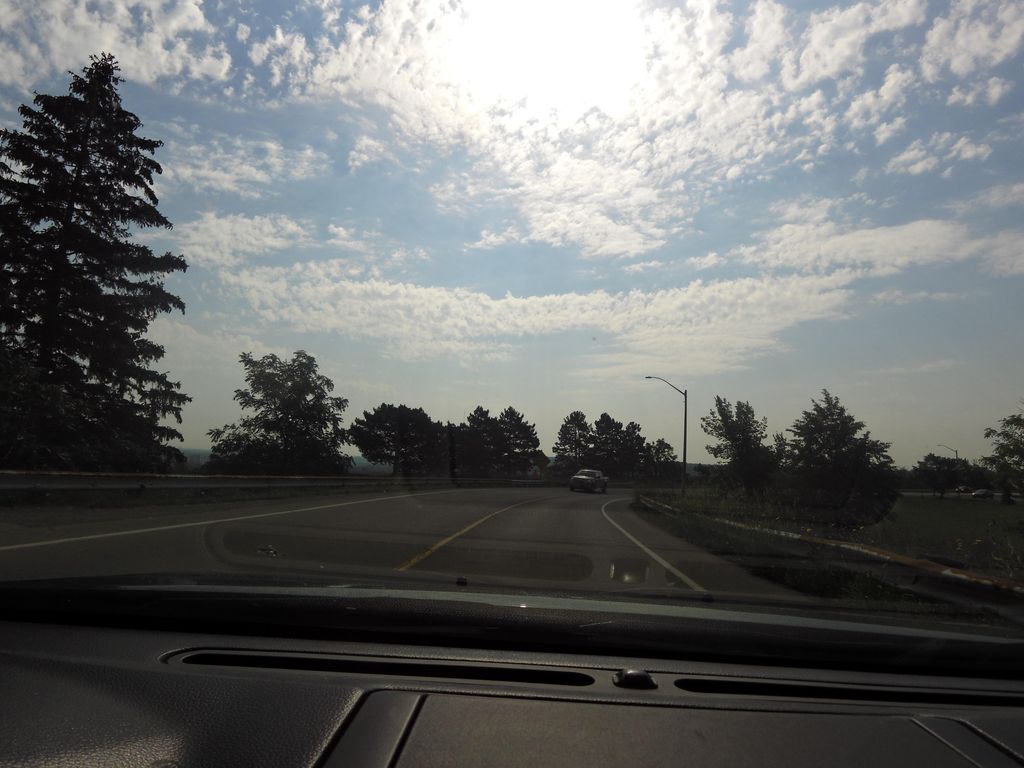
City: hamilton